Aerial crown-view tile of a tropical tree (Barro Colorado Island, Panama), acquired 20250512:
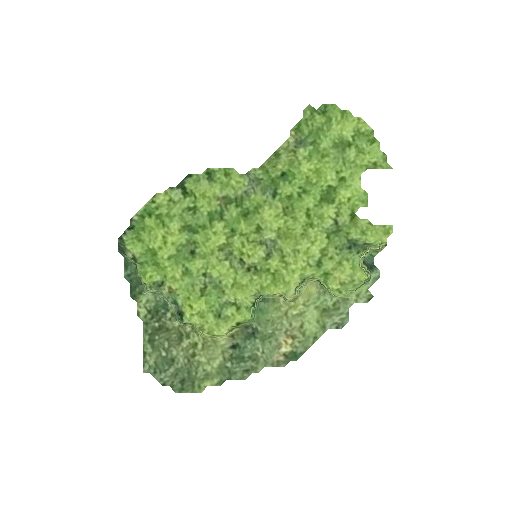
Species: Spondias mombin
GBIF accepted scientific name: Spondias mombin
Crown area: 72.393 m²